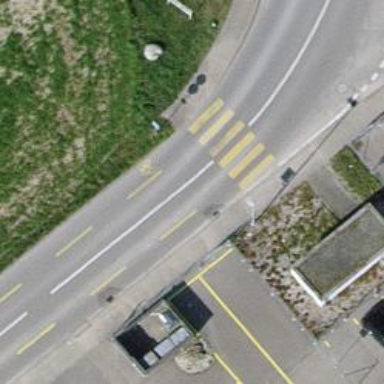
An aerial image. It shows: Uncontrolled road crossing.